Question: I want to get something like this
for this I have written title_layout which looks something like this
'''
<?xml version="1.0" encoding="utf-8"?>
<LinearLayout xmlns:android="http://schemas.android.com/apk/res/android"
android:layout_width="wrap_content"
android:layout_height="wrap_content"
android:orientation="vertical"
android:layout_gravity="center">
<TextView
android:id="@+id/mytext"
android:layout_width="wrap_content"
android:layout_height="wrap_content"
android:layout_gravity="center"
android:text="@string/app_name"
android:textColor="@color/black"
android:textSize="22sp"
android:background="@drawable/background"/>
</LinearLayout>
'''
and background.xml looks like this
'''
<?xml version="1.0" encoding="utf-8"?>
<shape xmlns:android="http://schemas.android.com/apk/res/android" >
<solid android:color="@color/pink"/>
<stroke android:width="1dip" android:color="@color/pink" />
<corners android:radius="20dip"/>
<padding android:left="0dip" android:top="0dip" android:right="0dip" android:bottom="0dip" />
</shape>
'''
and I have overriden onCreateOptionsMenu method as
'''
@Override
public boolean onCreateOptionsMenu(Menu menu)
{
getActionBar().setCustomView(R.layout.title_layout);
return true;
}
'''
UI looks the same even if I dont write any of the code.
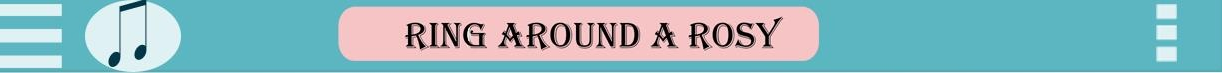
Answer: You should do this in your onCreate():
'''
ActionBar actionBar = getActionBar();
actionBar.setDisplayOptions(ActionBar.DISPLAY_SHOW_CUSTOM);
actionBar.setCustomView(R.layout.title_layout);
'''
That should work